Field crop: tomato
Growth stage: 2
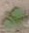
Species: solanum